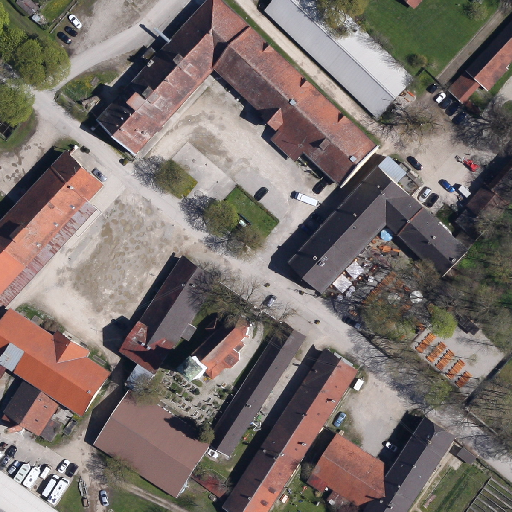
Referring expression: paved road along with tree